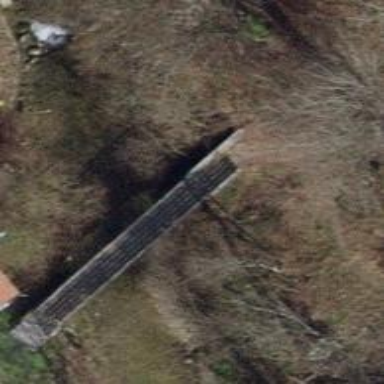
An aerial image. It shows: Path on bridge.